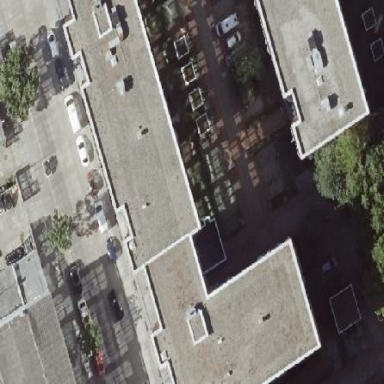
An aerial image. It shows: Commercial building.